Aerial crown-view tile of a tropical tree (Barro Colorado Island, Panama), acquired 20240611:
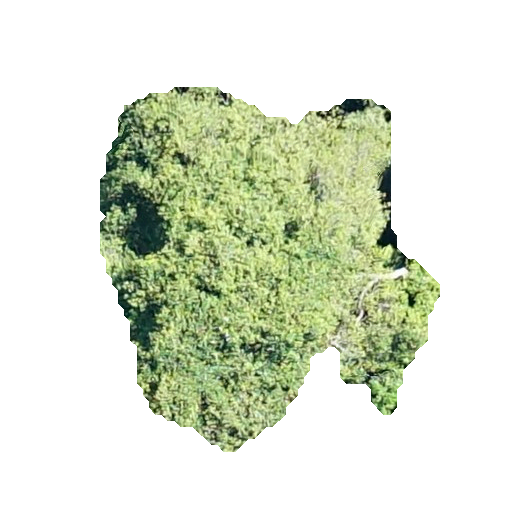
Species: Luehea seemannii
GBIF accepted scientific name: Luehea seemannii
Crown area: 136.759 m²